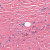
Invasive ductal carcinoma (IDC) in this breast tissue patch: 0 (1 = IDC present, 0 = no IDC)